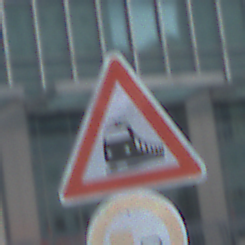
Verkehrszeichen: Bahnuebergang
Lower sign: UeberholverbotKraftfahrzeuge
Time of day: MorningAfternoon
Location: Outdoor (Urban)
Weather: PartlyCloudy
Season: NotSpecified
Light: Natural